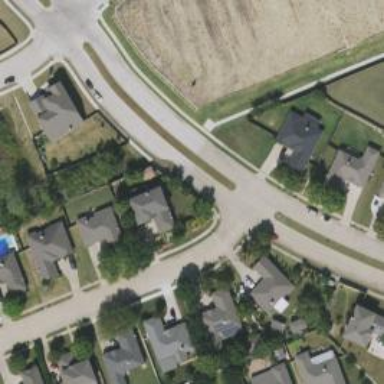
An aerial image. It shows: Residential road with separate sidewalk.